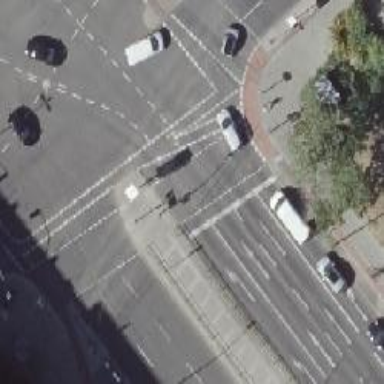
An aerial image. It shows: Asphalt footway with crossing equipped with traffic signals.